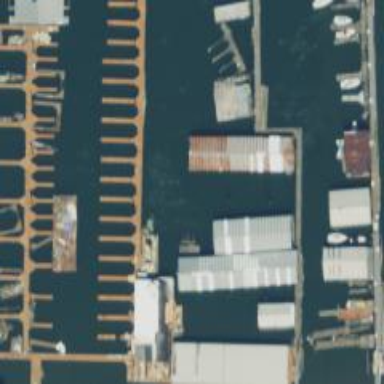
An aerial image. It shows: Man-made pier.